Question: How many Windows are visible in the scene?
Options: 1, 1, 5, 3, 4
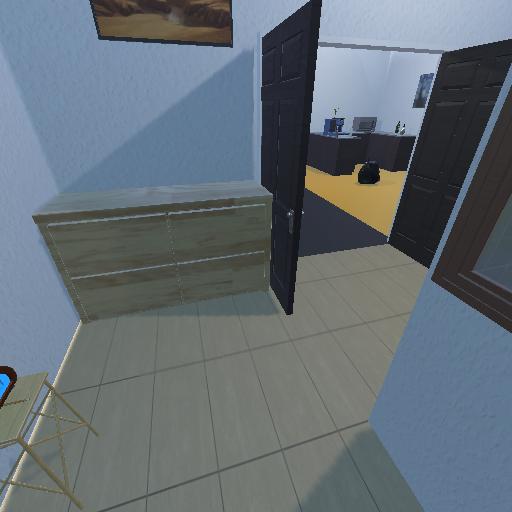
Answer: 1